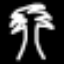
Label: palm tree